Question: I have a backup script which is written in bash/shell scripting language. I calculate the total runtime/execution time by doing this:
'''
#!/bin/bash
# start time
res1=$(date +%s.%N)
### do some work here
# end time & calculate
res2=$(date +%s.%N)
dt=$(echo "$res2 - $res1" | bc)
dd=$(echo "$dt/86400" | bc)
dt2=$(echo "$dt-86400*$dd" | bc)
dh=$(echo "$dt2/3600" | bc)
dt3=$(echo "$dt2-3600*$dh" | bc)
dm=$(echo "$dt3/60" | bc)
ds=$(echo "$dt3-60*$dm" | bc)
# finished
printf " >>> Process Completed - Total Runtime (d:h:m:s) : %d:%02d:%02d:%02.4f
" $dd $dh $dm $ds
echo " "
exit 0
'''
This outputs something like this:

How do you format the result, so it looks something like this:
## 0 Days, 0 Hours, 0 Minutes and 0.0968 Seconds
If it can intelligently show only values > 0, like these examples - it would be abonus:
- - -
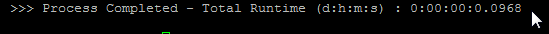
Answer: You can use your last 'printf' like this:
'''
printf " >>> Process Completed - Total Runtime (d:h:m:s) : %d Days, %02d Hours, %02d Minutes, %02.4f Seconds
" $dd $dh $dm $ds
'''
However I would suggest you to use 'awk' and do all calculations and formatting in awk itself so that you can avoid many invocations of 'bc'.
Suggested awk script:
'''
awk -v res1="$res1" -v res2="$res2" 'BEGIN {dt=res2-res1; dd=dt/86400; dt2=dt-86400*dd;
dh=dt2/3600; dt3=dt2-3600*dh; dm=dt3/60; ds=dt3-60*dm;
printf " >>> Process Completed - Total Runtime (d:h:m:s) : %d Days, %02d Hours, %02d Minutes, %02.4f Seconds
",
dt/86400, dd, dh, dm, ds}'
'''